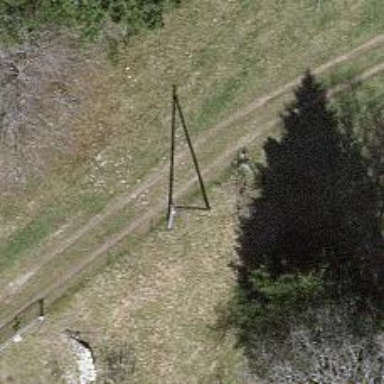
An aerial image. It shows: Fence with barbed wire.